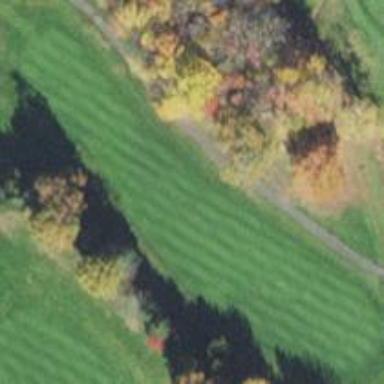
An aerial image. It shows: Scenic golf fairway.